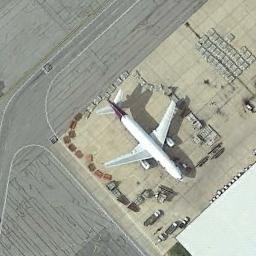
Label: airplane